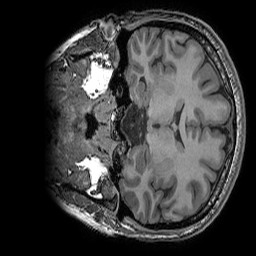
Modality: T1w
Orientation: coronal
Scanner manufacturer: ge
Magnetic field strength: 3 T
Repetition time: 0.008156 s
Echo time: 0.00318 s